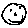
Label: smiley face